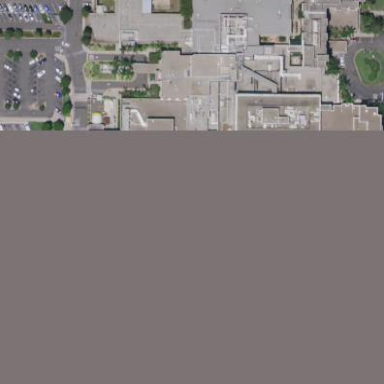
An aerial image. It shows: Hospital providing healthcare services.